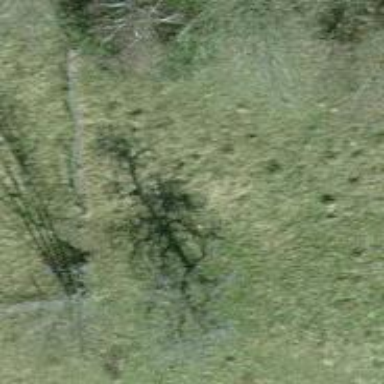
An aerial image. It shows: Single tag "natural: tree."